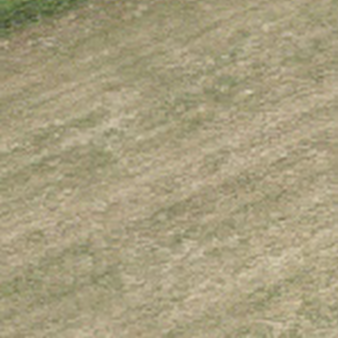
Label: other